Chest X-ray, PA view. Patient: 18 years old, sex F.
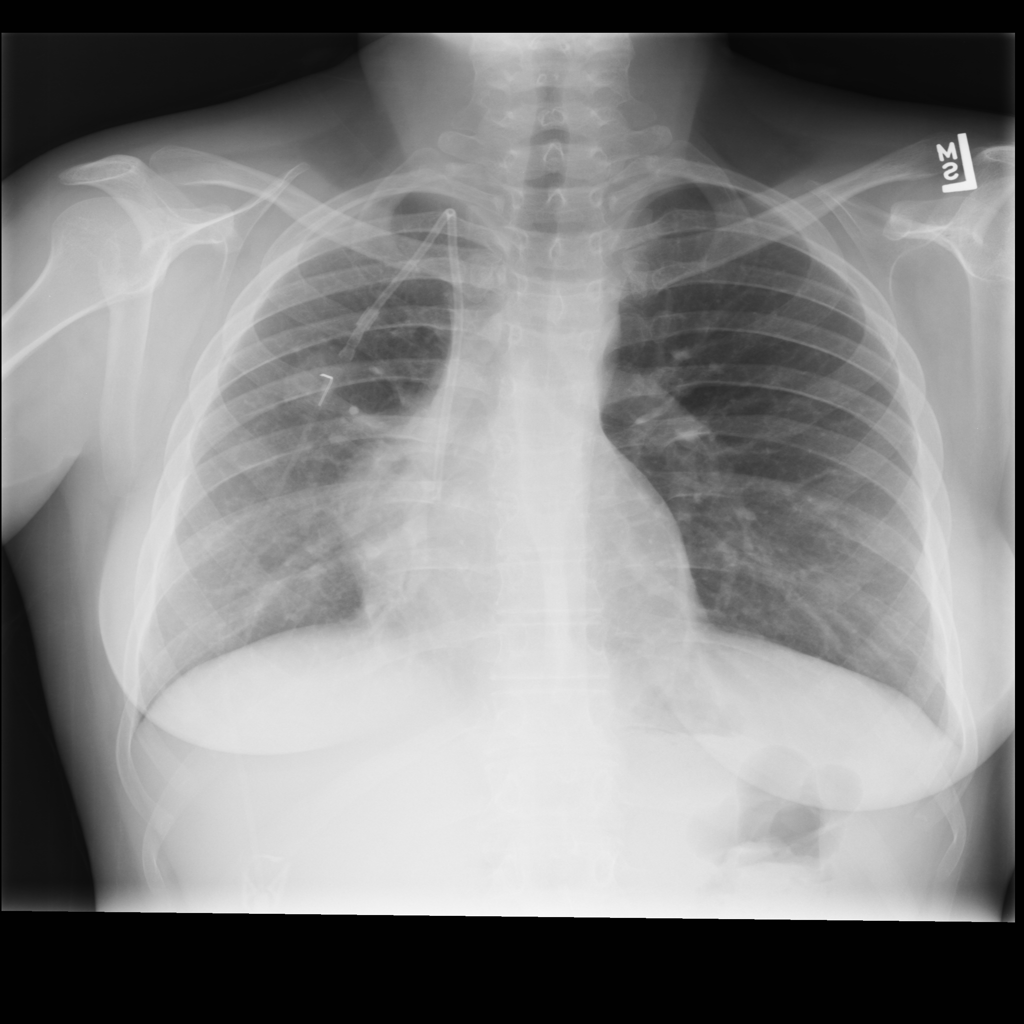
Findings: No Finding